Question: Consider the following code and the output:
'''
<?xml version="1.0" encoding="utf-8"?>
<TableLayout xmlns:android="http://schemas.android.com/apk/res/android"
android:layout_width="fill_parent"
android:layout_height="fill_parent" >
<TableRow>
<Button
android:id="@+id/button1"
android:layout_width="fill_parent"
android:layout_height="wrap_content"
android:layout_weight="1"
android:text="ABCDE" />
<Button
android:id="@+id/button2"
android:layout_width="fill_parent"
android:layout_height="wrap_content"
android:layout_weight="1"
android:text="A" />
<Button
android:id="@+id/button3"
android:layout_width="fill_parent"
android:layout_height="wrap_content"
android:layout_weight="1"
android:text="ABC" />
</TableRow>
</TableLayout>
'''

The buttons are given same 'layout_weight', but having different widths. Why they don't occupy same widths? What can I do to make them to have equal widths (without giving pixel values)?
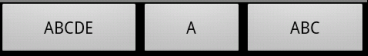
Answer: Changing 'layout_width' to '0dip' will fix the issue.
For more information regarding the reason why this works or the reason to use, check out this <URL>.
Glad that it helped.